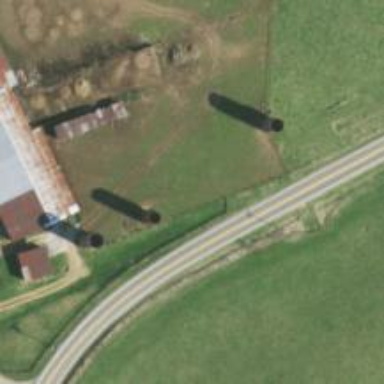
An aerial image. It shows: Silo building.